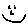
Label: smiley face